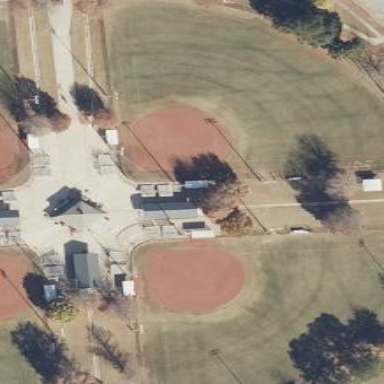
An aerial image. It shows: Softball pitch for leisure land activities.